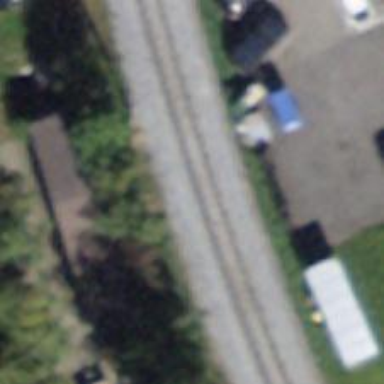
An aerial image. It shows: Narrow-gauge railway with electrified contact line.